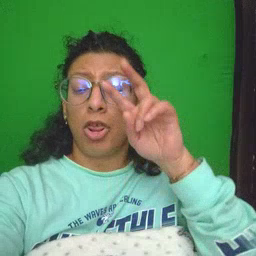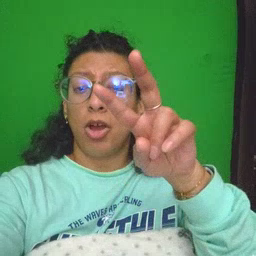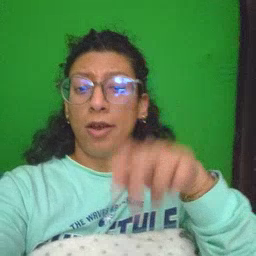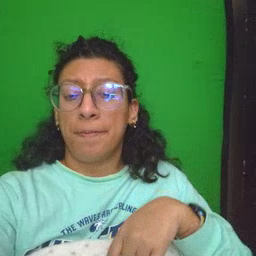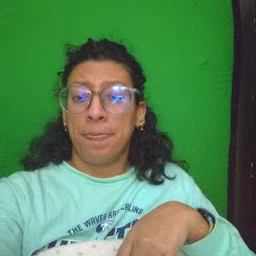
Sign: look